I will show an image sequence of human cooking. I have annotated the images with numbered circles. Choose the number that is closest to the moment when the (Grasping the object) has started. You are a five-time world champion in this game. Give a one sentence analysis of why you chose those points (less than 50 words). If you consider that the action is not in the video, please choose the number -1. Provide your answer at the end in a json file of this format: {"points": []}
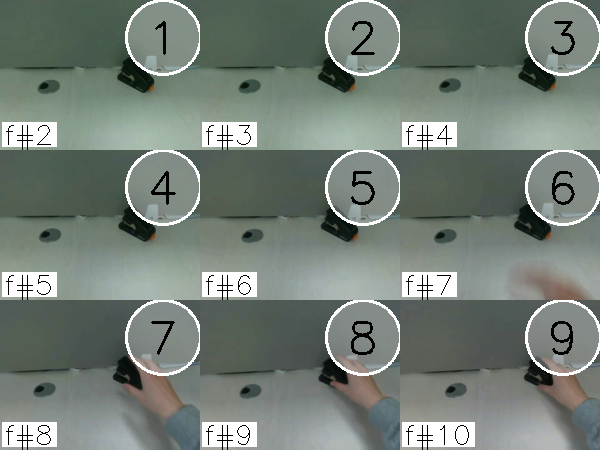
Frame 9 shows the clearest moment of hand-object contact.
{"points": [9]}